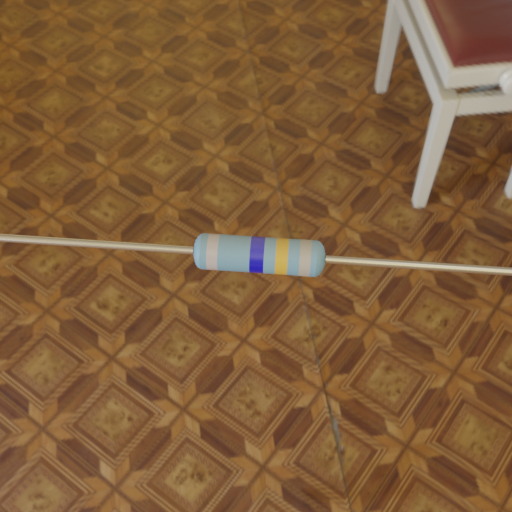
Resistor colour bands (in order): silver, blue, gold, silver